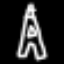
Label: The Eiffel Tower